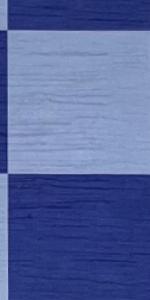
Label: Empty